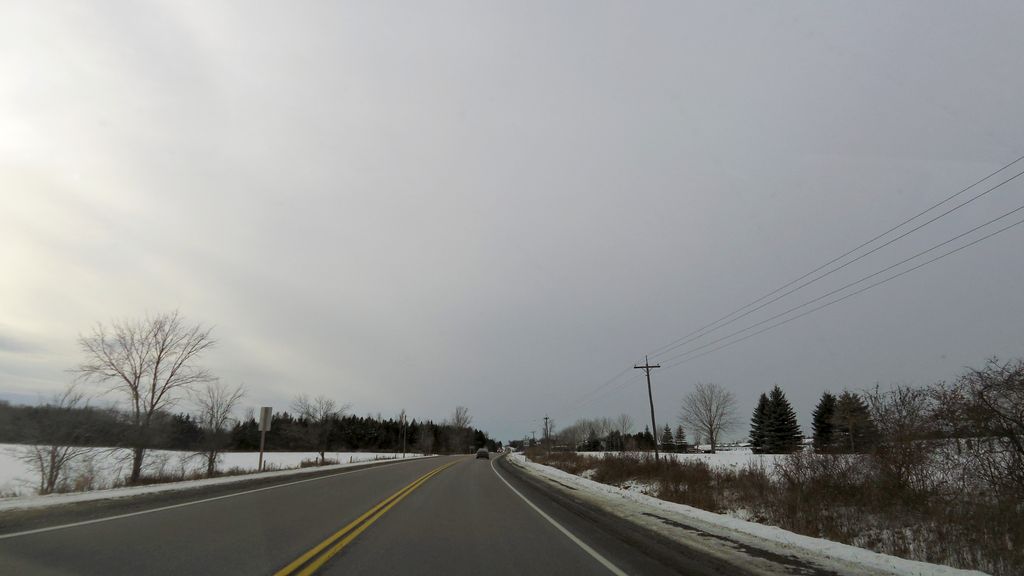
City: hamilton